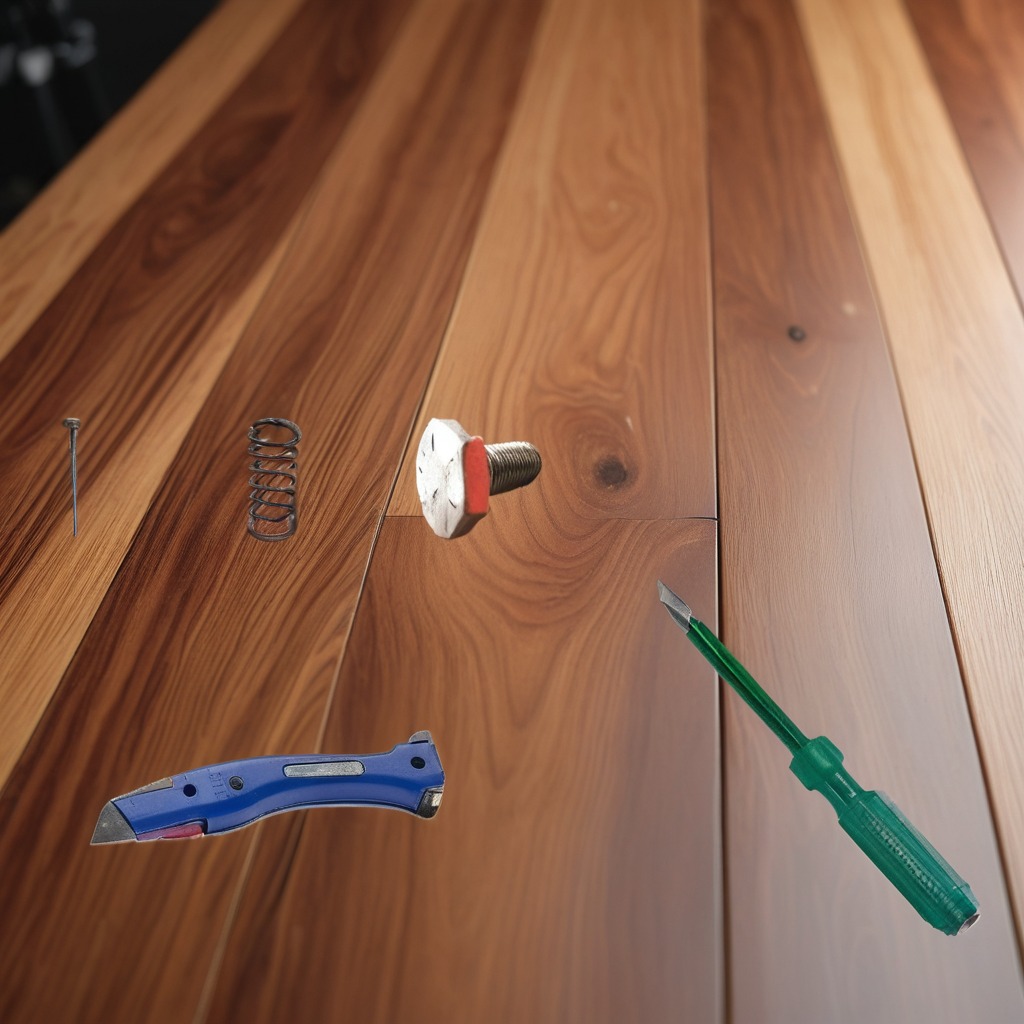
A utility knife, a metal machine screw, an iron nail, a coiled metal spring, and a screwdriver are lying on the wooden table in a carpentry studio.